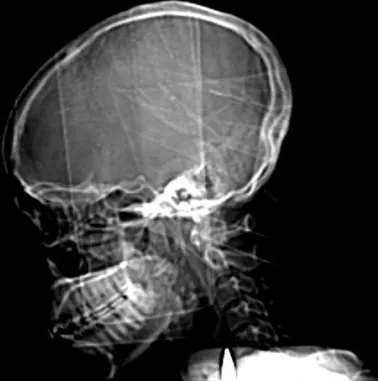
Computed tomography scan of the head and neck. The scan shows a cephalad shift of the bullet to lie partially anterior to the fifth cervical vertebra. There is also a comminuted fracture of the angle and ramus of the right mandible. The section is through the median sagittal plane.
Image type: radiology (ct)